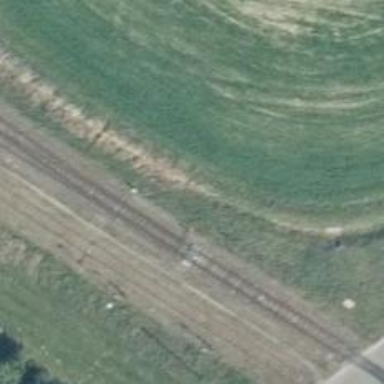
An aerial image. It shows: Railway switch in outer curved configuration.